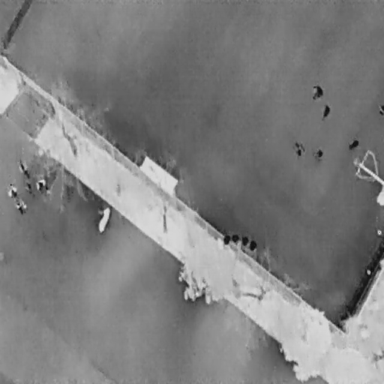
There are 12 objects shown in the infrared image, including 11 People, and a Bicycle.